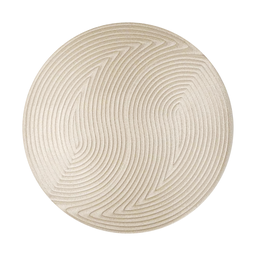
Label: decoration